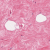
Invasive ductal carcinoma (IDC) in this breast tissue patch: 0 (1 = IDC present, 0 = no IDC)